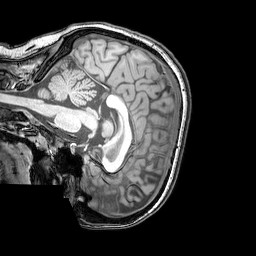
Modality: T1w
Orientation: sagittal
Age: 22
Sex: female
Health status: healthy
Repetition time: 0.081 s
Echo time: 0.037 s